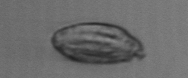
Label: Katodinium_or_Torodinium